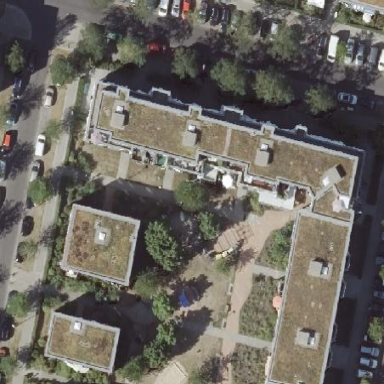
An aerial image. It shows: Flat-roofed apartment building.